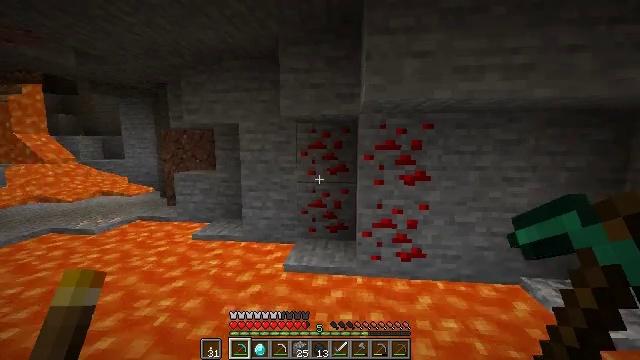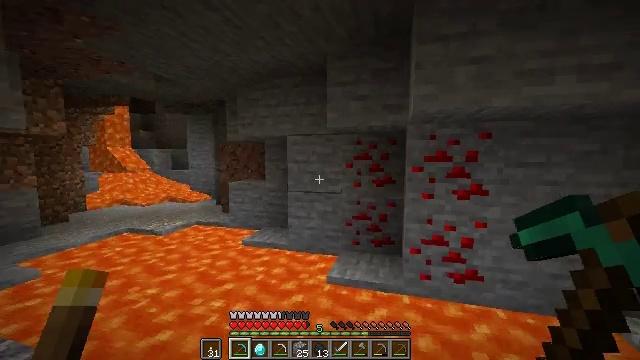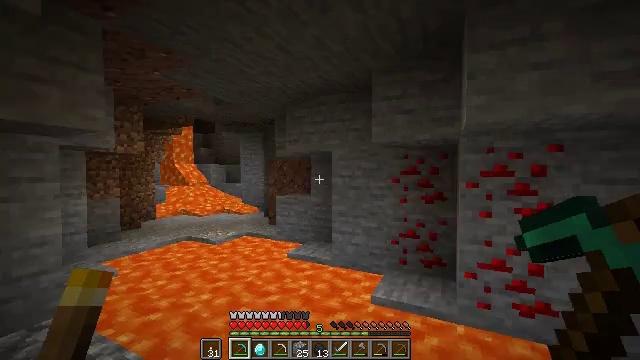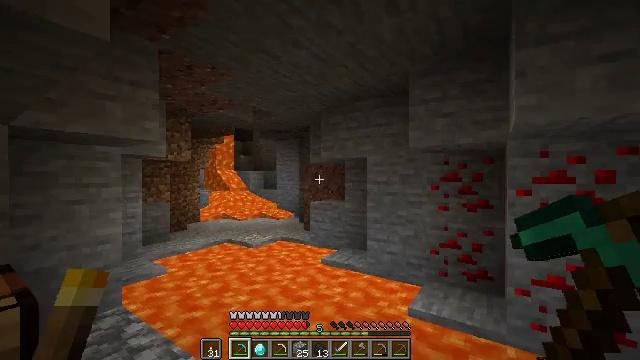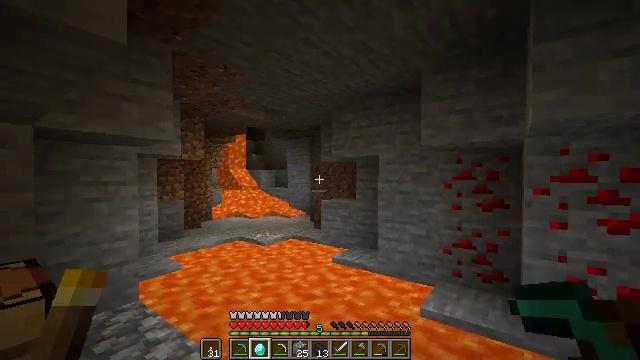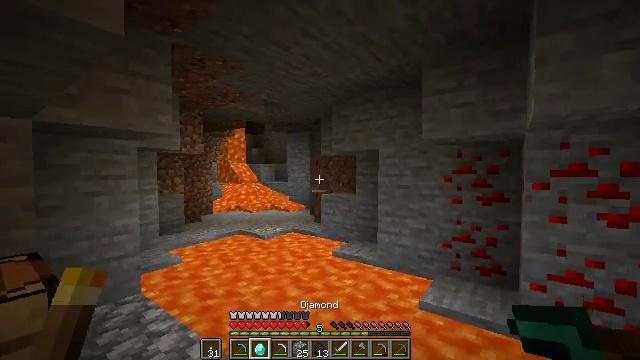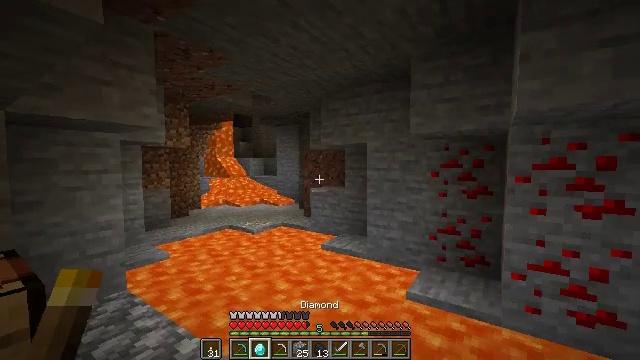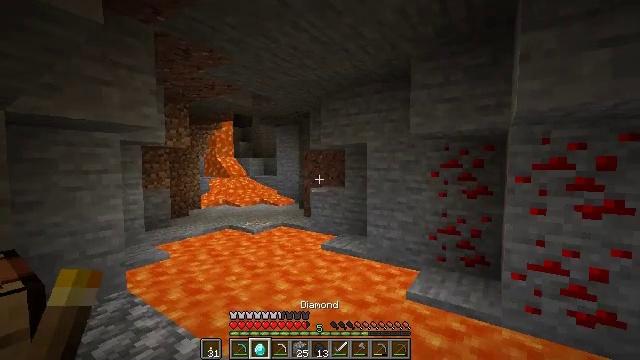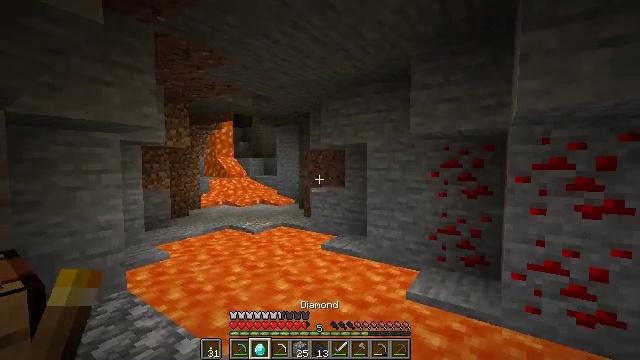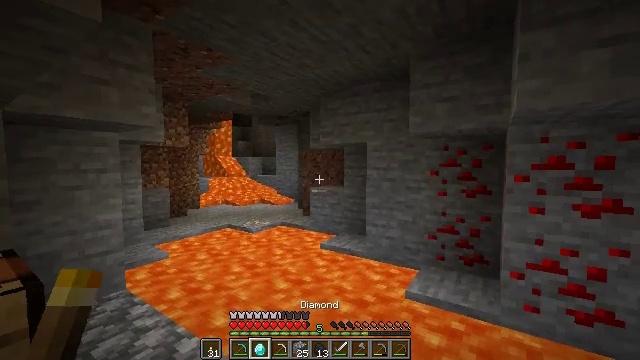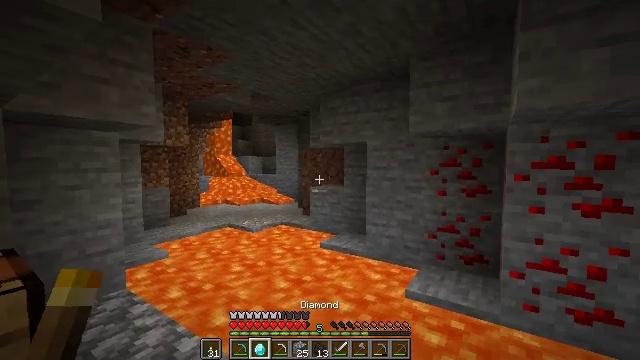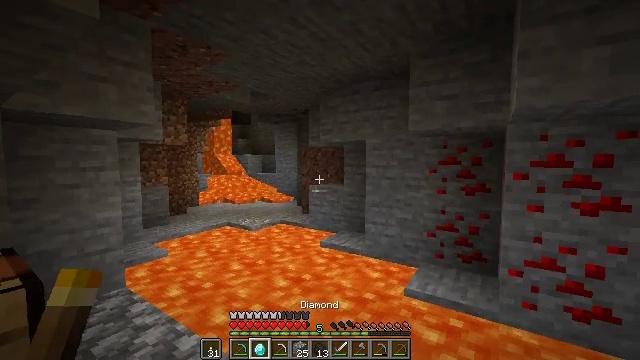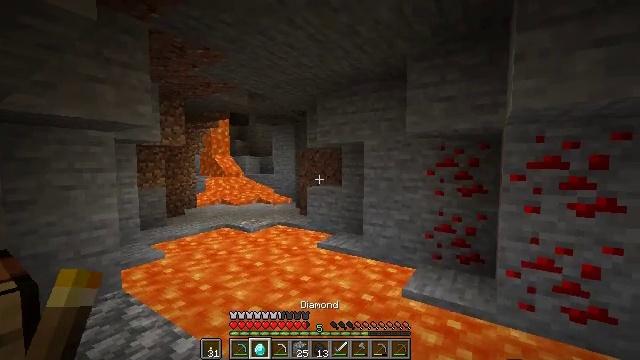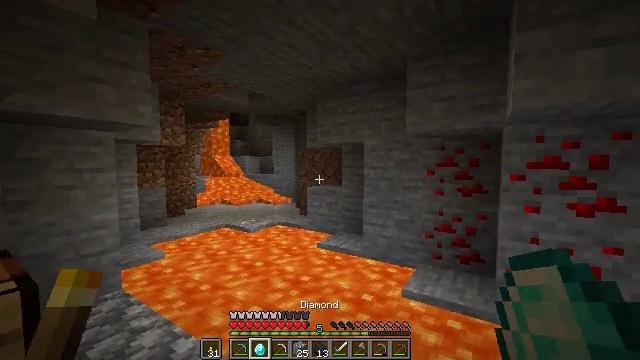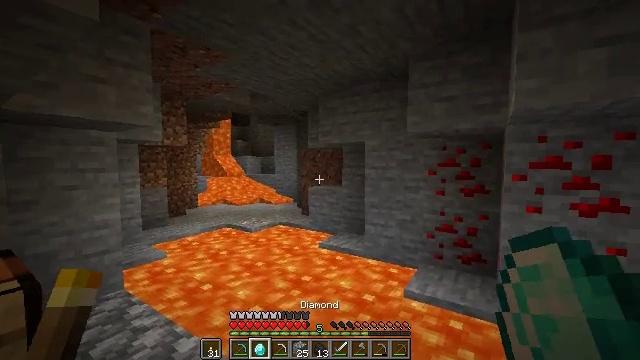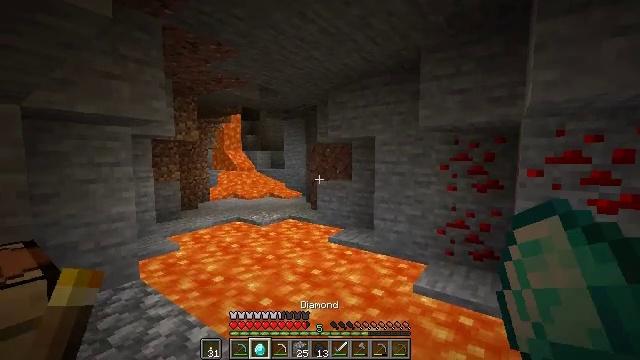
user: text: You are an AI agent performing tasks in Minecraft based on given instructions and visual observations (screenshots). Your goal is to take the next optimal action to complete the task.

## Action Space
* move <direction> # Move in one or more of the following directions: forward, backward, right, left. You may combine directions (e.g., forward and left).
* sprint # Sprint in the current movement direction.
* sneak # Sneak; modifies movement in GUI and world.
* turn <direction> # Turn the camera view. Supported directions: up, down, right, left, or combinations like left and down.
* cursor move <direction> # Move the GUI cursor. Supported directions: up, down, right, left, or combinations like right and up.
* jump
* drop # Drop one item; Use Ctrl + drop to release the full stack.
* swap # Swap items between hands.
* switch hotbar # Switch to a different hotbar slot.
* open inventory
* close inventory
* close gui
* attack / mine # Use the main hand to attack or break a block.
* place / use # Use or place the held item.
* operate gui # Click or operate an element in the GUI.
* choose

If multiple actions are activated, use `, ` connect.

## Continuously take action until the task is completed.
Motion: motion action
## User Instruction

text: Drop a diamond.
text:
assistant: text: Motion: turn left and up
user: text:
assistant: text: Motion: turn left and up
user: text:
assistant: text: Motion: turn left and up
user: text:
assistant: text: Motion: turn left, switch to hotbar 2
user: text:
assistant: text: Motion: turn down, switch to hotbar 2
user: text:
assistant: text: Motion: turn right and down, switch to hotbar 2
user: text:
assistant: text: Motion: no_op
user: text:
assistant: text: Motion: no_op
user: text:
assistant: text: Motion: no_op
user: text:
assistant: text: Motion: no_op
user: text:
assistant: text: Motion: no_op
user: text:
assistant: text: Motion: no_op
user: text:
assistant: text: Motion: no_op
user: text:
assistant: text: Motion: no_op
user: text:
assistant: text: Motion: turn left and down
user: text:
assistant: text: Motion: move forward, turn left and down
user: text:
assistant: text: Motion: move forward, turn left and down
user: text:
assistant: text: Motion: move forward, turn left
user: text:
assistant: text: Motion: move forward
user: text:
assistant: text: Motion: no_op
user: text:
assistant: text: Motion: no_op
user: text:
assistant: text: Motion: no_op
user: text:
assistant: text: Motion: no_op
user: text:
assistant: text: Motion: no_op
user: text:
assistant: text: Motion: no_op
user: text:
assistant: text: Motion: no_op
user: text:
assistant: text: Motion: no_op
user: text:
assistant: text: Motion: no_op
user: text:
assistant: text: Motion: no_op
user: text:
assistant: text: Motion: no_op